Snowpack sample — Loveland Pass, Silver Plume, Colorado, USA (2/11/26, 12:00 PM MST)
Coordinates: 39.663, -105.886
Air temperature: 35 °F
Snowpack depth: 82 cm
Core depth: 20 cm
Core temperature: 17.6 °F
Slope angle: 13°, slope face: 12°
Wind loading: high
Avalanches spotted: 1
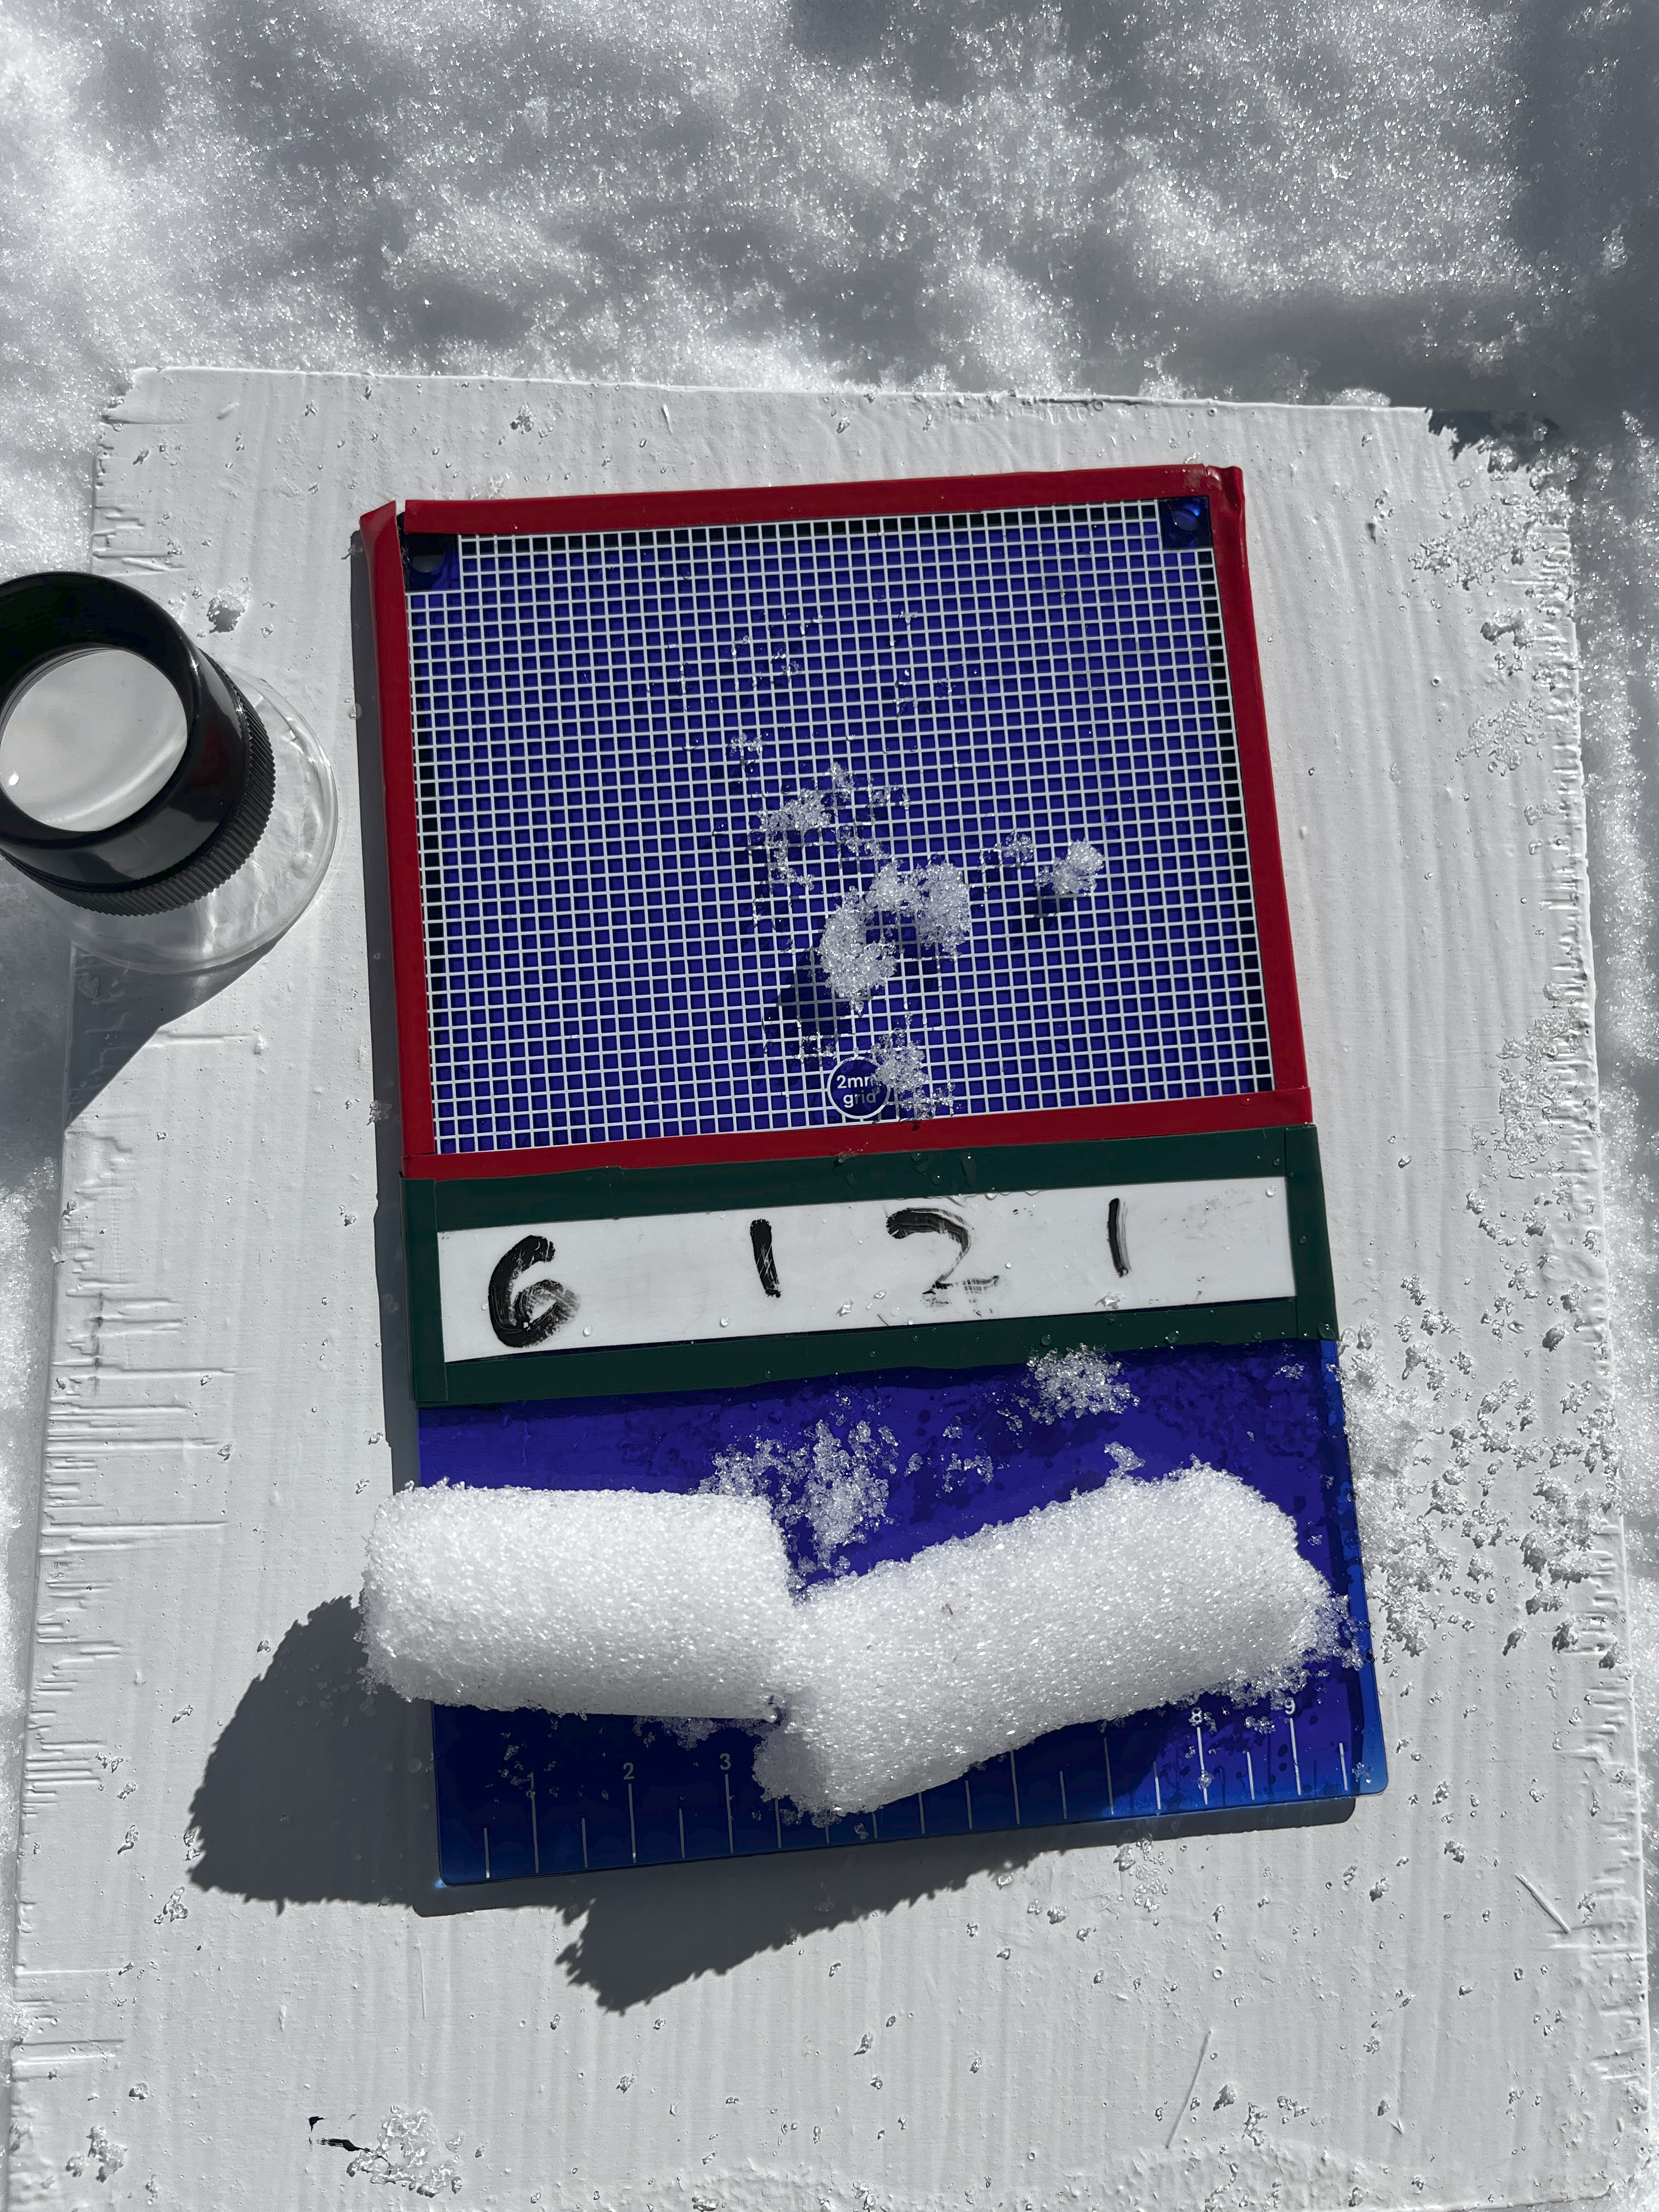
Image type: crystal_card
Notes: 1 small avalanche spotted on the north side of the bowl, lots of wind loading